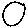
Label: circle